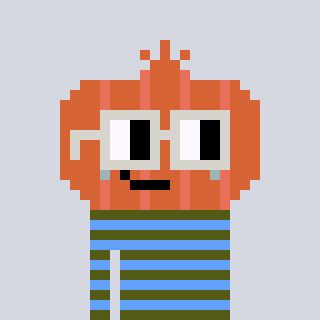
a pixel art character with square light gray glasses, a onion-shaped head and a blue-colored body on a cool background